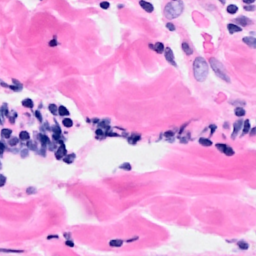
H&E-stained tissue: Breast